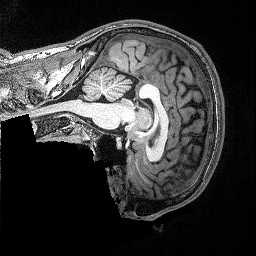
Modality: T1w
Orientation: sagittal
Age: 27
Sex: male
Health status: healthy
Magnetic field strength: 3 T
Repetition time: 2.53 s
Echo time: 0.00331 s